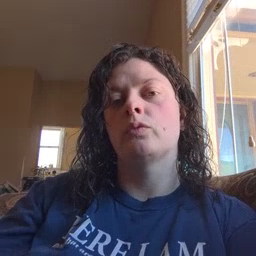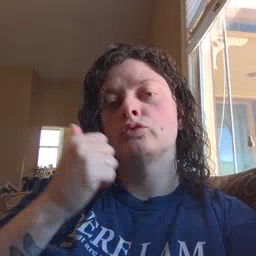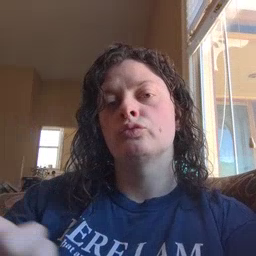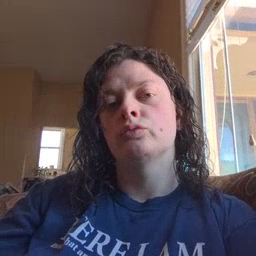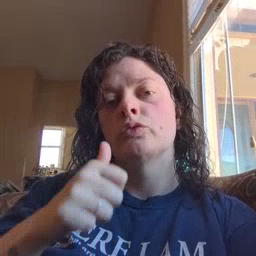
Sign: another